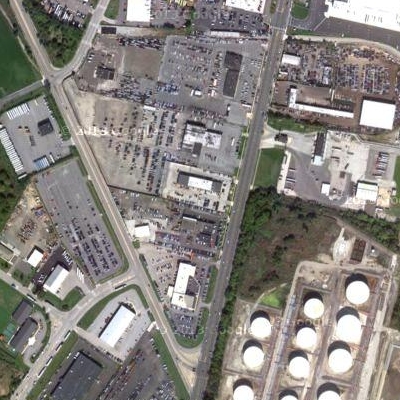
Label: gParking